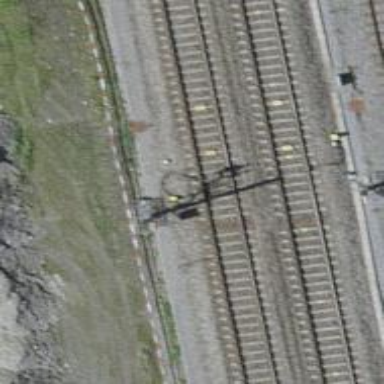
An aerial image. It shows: Railway signal.